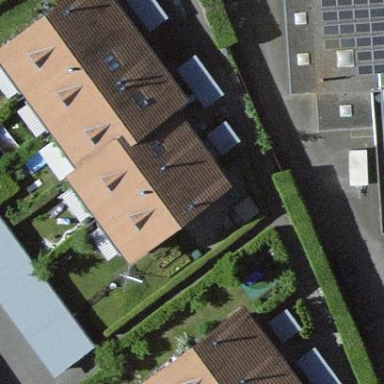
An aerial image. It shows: Residential building with gabled roof oriented across.